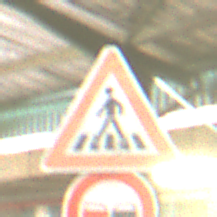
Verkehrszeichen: FussgaengerueberwegRechts
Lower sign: Ueberholverbot
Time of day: MorningAfternoon
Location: Roofed (Special)
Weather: NotSpecified
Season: NotSpecified
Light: Artificial